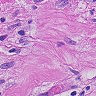
Metastatic tissue present: yes